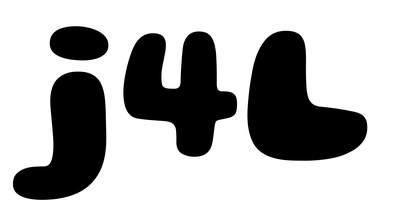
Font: Gluten_ExtraBold